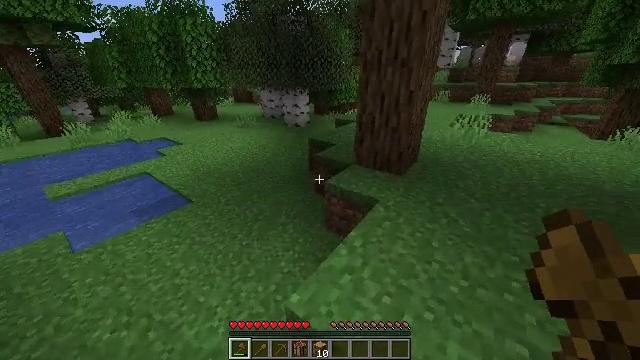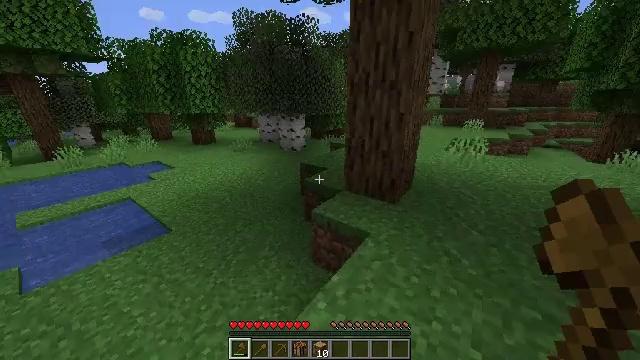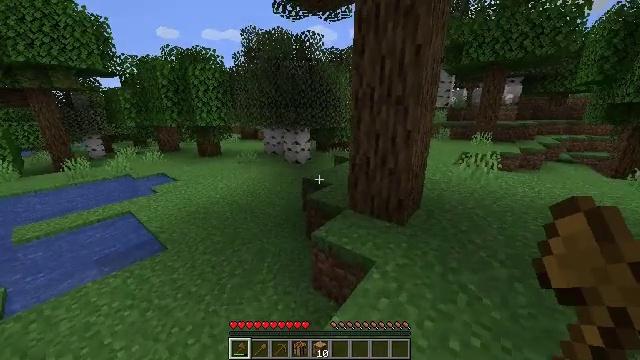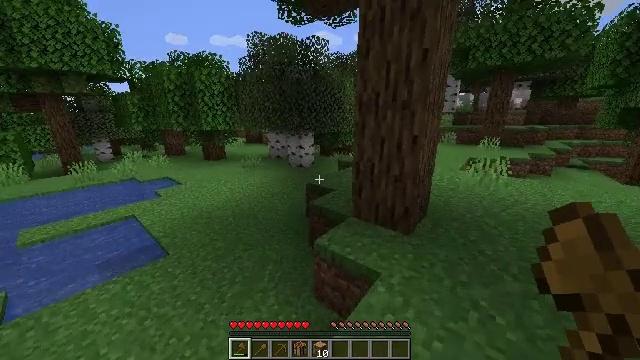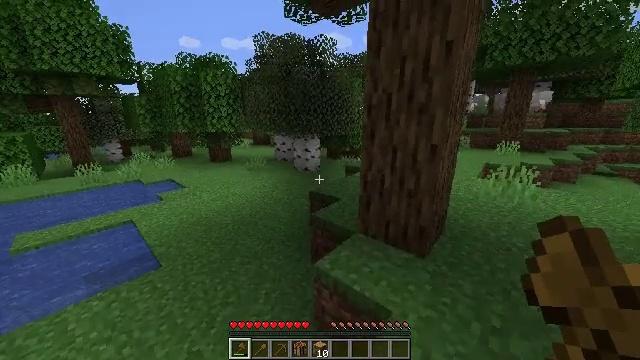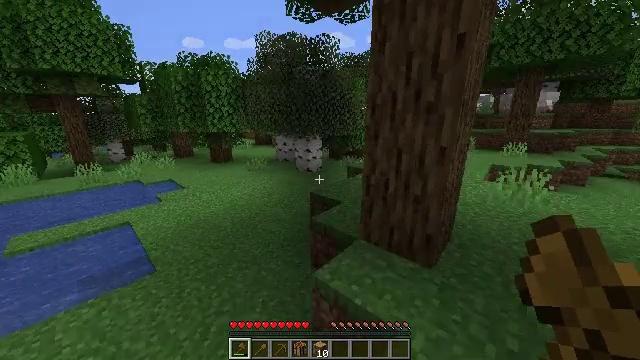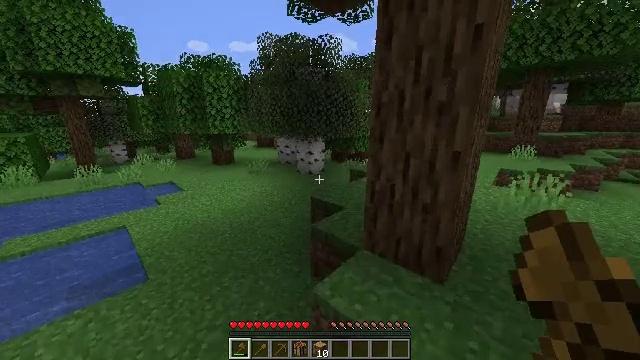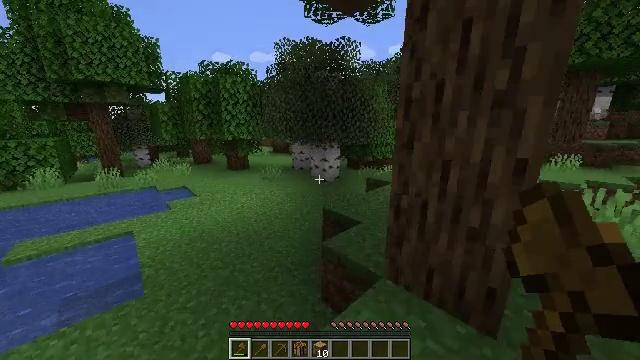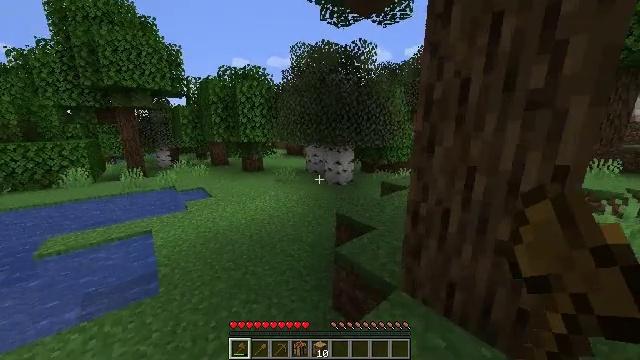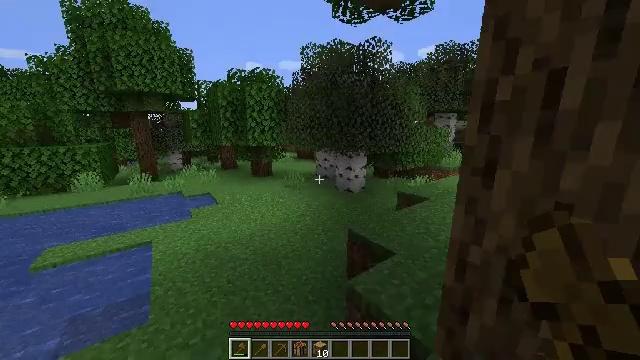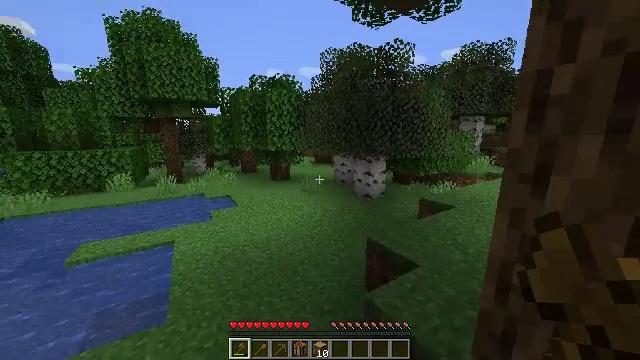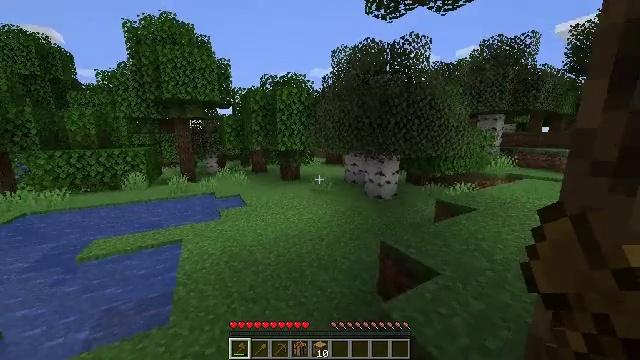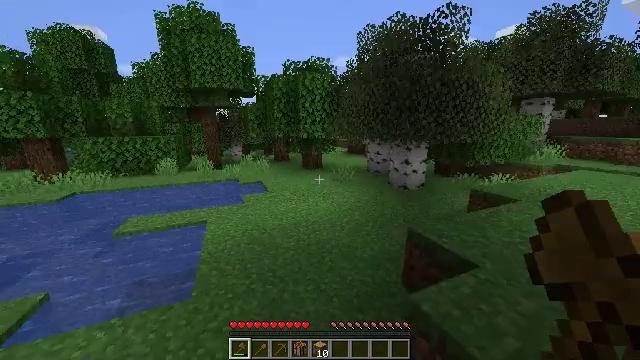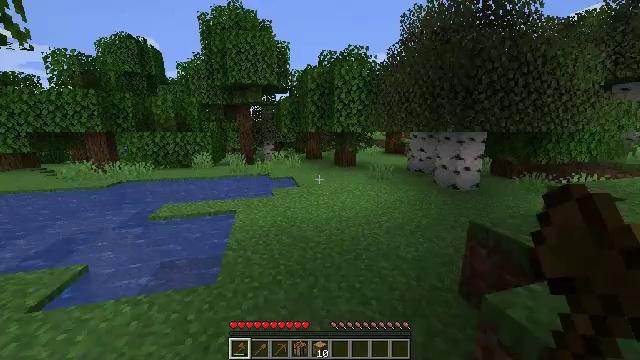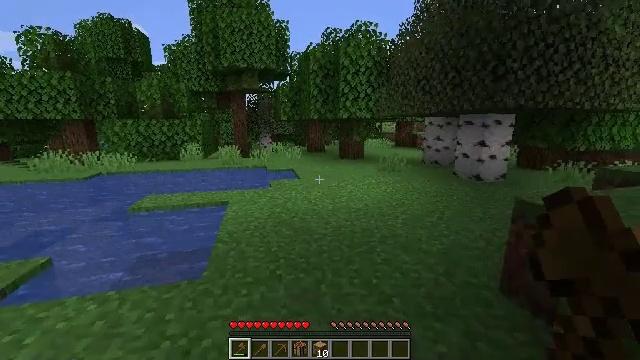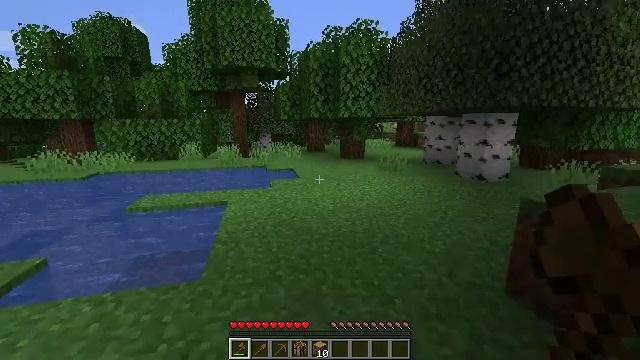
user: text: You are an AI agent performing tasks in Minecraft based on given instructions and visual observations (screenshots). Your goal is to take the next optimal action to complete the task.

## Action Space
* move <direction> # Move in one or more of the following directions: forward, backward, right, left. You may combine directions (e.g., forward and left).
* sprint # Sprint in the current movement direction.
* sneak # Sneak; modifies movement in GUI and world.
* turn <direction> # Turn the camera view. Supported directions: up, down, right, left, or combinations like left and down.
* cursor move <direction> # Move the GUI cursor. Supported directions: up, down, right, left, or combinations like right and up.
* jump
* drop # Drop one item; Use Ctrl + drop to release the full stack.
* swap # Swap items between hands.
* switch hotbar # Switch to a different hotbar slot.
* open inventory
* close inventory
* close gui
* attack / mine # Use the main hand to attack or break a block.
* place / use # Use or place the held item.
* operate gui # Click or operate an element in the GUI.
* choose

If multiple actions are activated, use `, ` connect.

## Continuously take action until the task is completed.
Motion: motion action
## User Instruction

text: Pick up the lilac.
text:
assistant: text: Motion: move forward, sprint, turn up
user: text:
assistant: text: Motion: move forward, sprint, turn left and up
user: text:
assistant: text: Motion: move forward, sprint, turn left and up
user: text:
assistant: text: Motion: move forward, sprint, turn left
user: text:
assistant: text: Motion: move forward, sprint
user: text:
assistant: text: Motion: move forward, sprint
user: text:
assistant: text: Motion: move forward, sprint, turn left and up
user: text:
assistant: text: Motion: move forward, sprint, turn left
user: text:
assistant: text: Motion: move forward, sprint, turn left
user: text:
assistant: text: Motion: move forward, sprint, turn left and up
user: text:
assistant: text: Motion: move forward, sprint, turn left
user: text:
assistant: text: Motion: move forward, sprint, turn left and down
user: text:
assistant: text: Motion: move forward, sprint, turn left
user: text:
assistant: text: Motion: move forward, sprint
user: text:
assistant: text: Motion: move forward
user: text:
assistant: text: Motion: move forward
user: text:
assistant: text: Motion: move forward
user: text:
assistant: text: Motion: move forward
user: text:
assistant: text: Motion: move forward
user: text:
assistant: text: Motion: move forward
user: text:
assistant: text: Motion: move forward
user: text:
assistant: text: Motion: move forward
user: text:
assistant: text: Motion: move forward
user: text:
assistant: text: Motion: move forward
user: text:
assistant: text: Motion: move forward
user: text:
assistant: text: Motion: move forward, turn left
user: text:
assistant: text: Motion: move forward, turn left
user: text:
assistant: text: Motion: move forward, turn left
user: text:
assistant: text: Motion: move forward
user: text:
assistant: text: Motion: move forward, sprint